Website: crate-barrel
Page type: address-validator
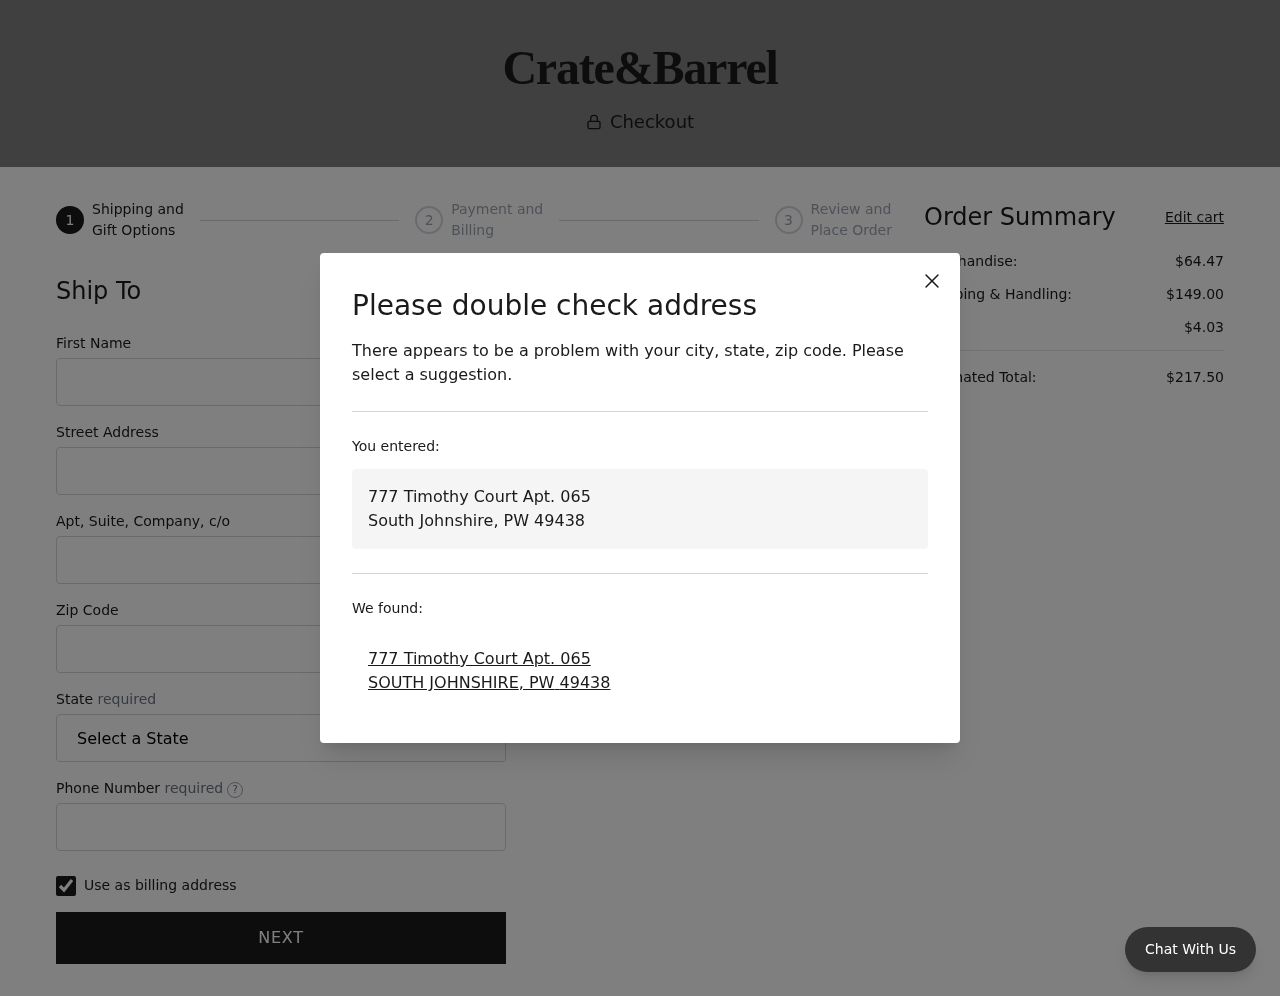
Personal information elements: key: PII_CITY
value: South Johnshire
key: PII_CITY
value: SOUTH JOHNSHIRE
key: PII_FIRSTNAME
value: Ernest
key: PII_PHONE
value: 5897578387
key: PII_POSTCODE
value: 49438
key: PII_STATE
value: PW
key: PII_STATE_ABBR
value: PW
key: PII_STREET
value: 777 Timothy Court Apt. 065
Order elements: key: ORDER_SUBTOTAL
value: $64.47
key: ORDER_SHIPPING_COST
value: $149.00
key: ORDER_TAX
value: $4.03
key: ORDER_TOTAL
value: $217.50